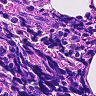
Metastatic tissue present: no